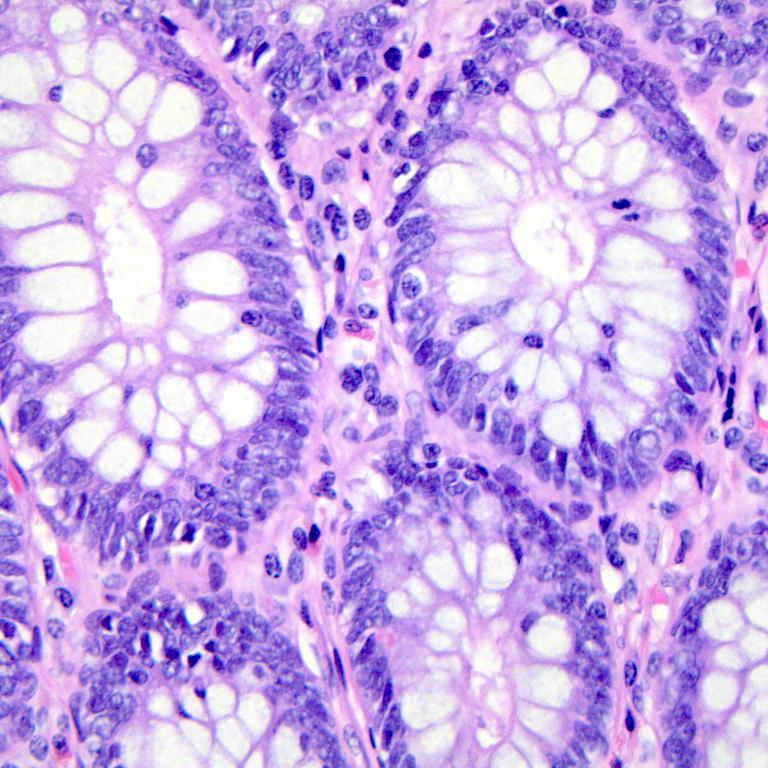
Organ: colon
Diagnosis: benign